Question: I have created a json file from a list and as of now the code is working fine. But in the code I need to check whether a file exist with the same name, if so just append the new details to the file else create a new file. Unfortunately the file is getting written in a wrong format.
Here is my code
'''
List<DeviceData> tempDate = new List<DeviceData>();
DeviceData D = new DeviceData();
D.deviceId = St_Id.ToString();
D.ansId = AnswerStr;
D.date = DateTime.Now;
tempDate.Add(D);
string ans = JsonConvert.SerializeObject(tempDate, Formatting.Indented);
//System.IO.File.WriteAllText(@"E:" + " device.json", ans);
if (File.Exists(@"E:" + " device.json"))
{
File.AppendAllText(@"E:" + " device.json", ans);
}
else
{
System.IO.File.WriteAllText(@"E:" + " device.json", ans);
}
'''
The file I getting is
'''
[
{
"deviceId": "2",
"ansId": "2",
"date": "2014-11-10T15:30:58.<PHONE>+05:30"
}
][
{
"deviceId": "4",
"ansId": "1",
"date": "2014-11-10T15:31:00.<PHONE>+05:30"
}
]
'''

Can any one help .Thanks in advance
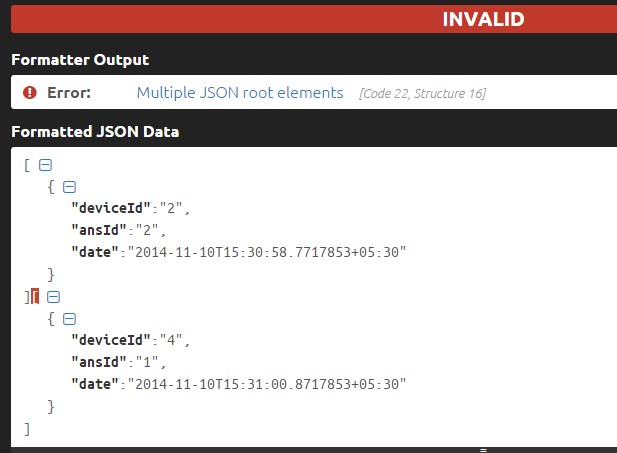
Answer: The format is wrong and it should be like this:
'''
[
{
"deviceId": "2",
"ansId": "2",
"date": "2014-11-10T15:30:58.<PHONE>+05:30"
},
{
"deviceId": "4",
"ansId": "1",
"date": "2014-11-10T15:31:00.<PHONE>+05:30"
}
]
'''
So you have to modify your code like this:
'''
if (File.Exists(@"E:" + " device.json"))
{
ans = ans.Replace('[', ',');
var json = File.ReadAllText(@"E:" + " device.json");
json.Replace("]", ans);
File.AppendAllText(@"E:" + " device.json", json);
}
'''